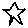
Label: star